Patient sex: M
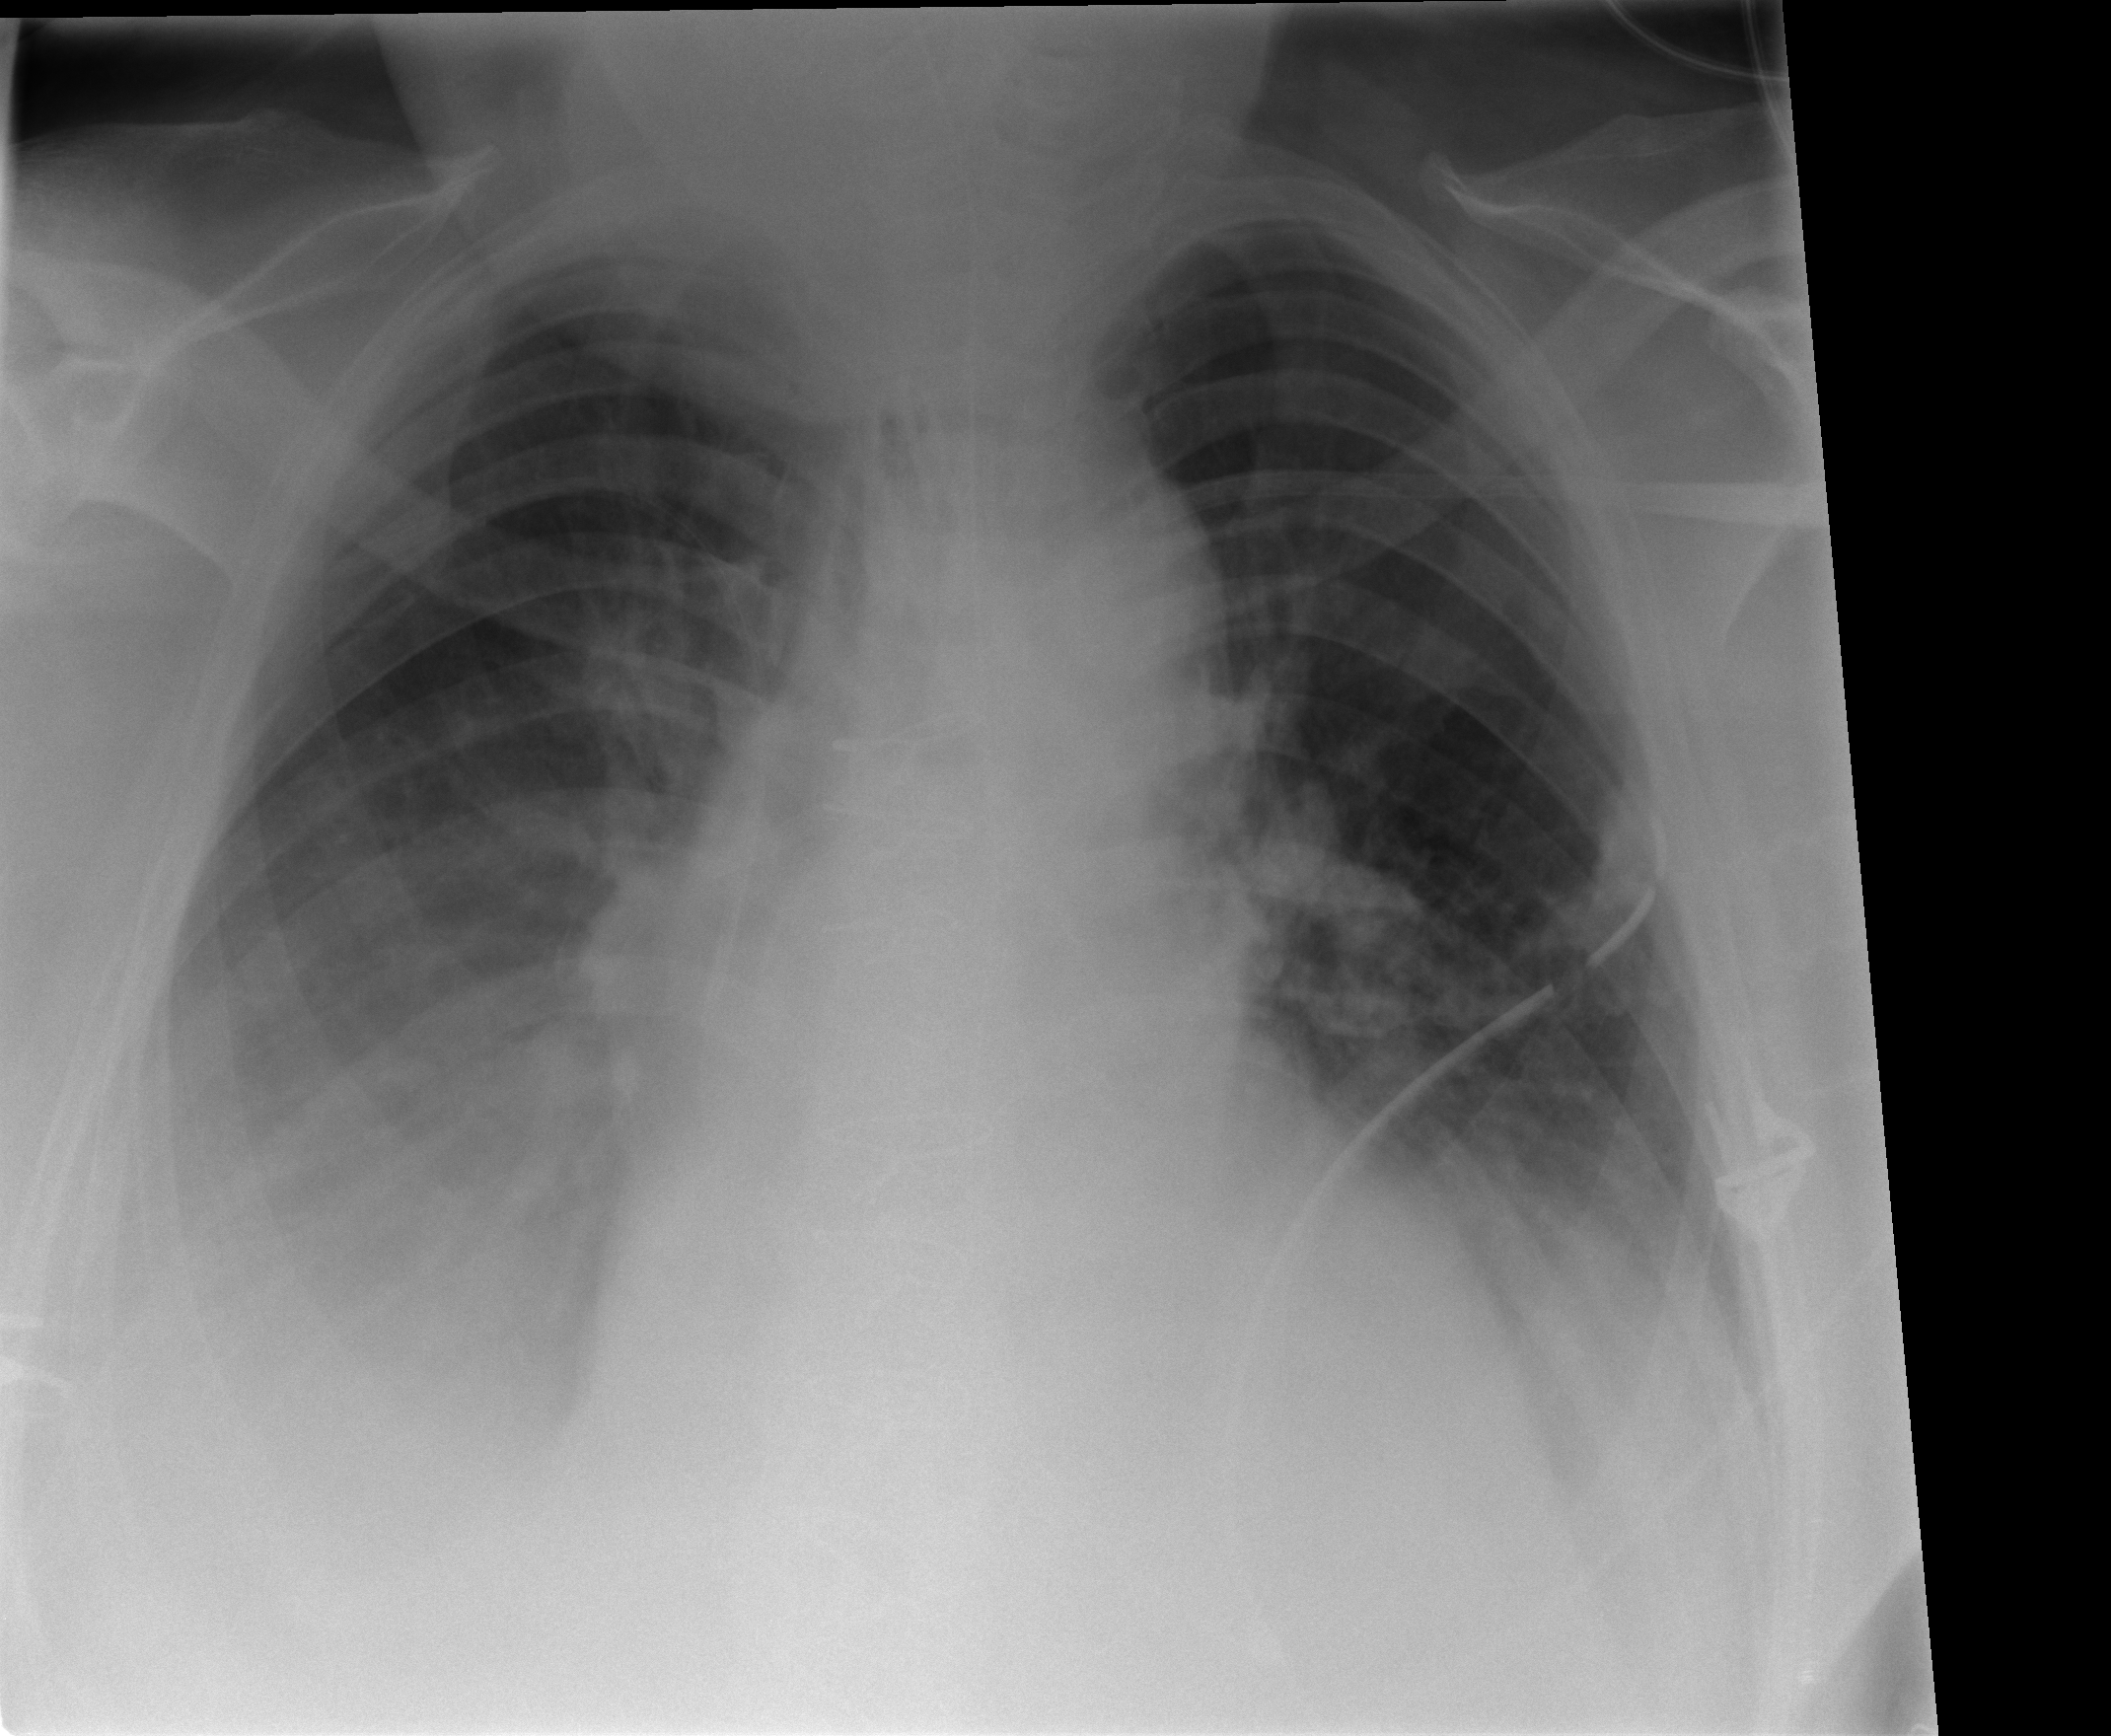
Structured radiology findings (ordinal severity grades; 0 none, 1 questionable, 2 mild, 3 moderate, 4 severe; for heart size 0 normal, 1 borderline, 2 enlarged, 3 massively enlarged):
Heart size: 2
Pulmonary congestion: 2
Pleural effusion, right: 3
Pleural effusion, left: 2
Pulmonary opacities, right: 1
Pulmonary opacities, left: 1
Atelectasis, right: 2
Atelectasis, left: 2